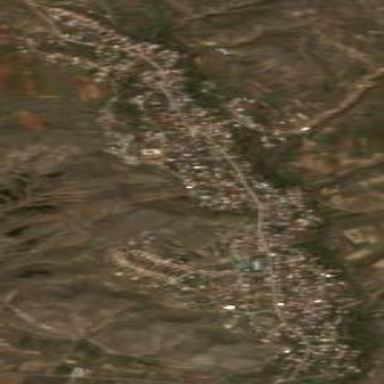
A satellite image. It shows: Residential area located in village.